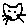
Label: cat